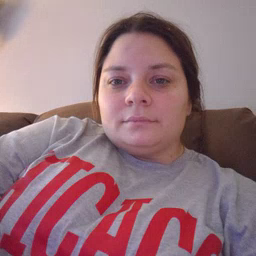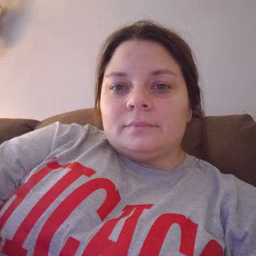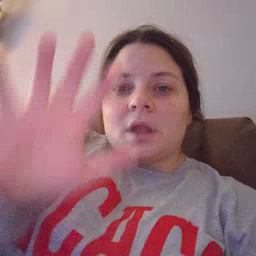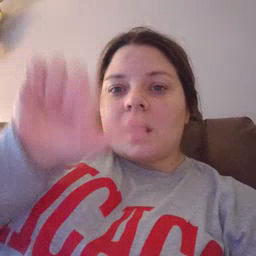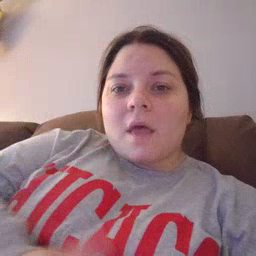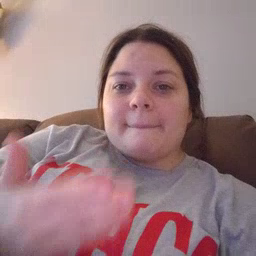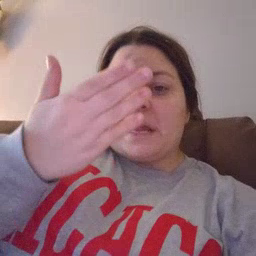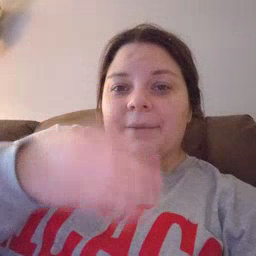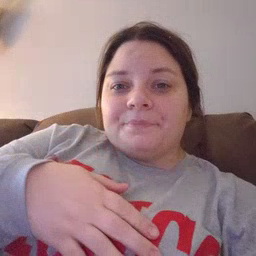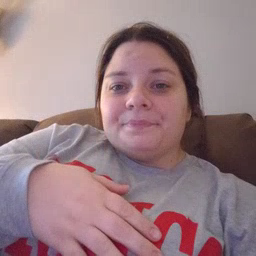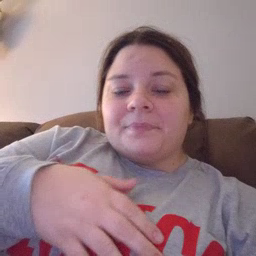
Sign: mitten